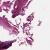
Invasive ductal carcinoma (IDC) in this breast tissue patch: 0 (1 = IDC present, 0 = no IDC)